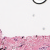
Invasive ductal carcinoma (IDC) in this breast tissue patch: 0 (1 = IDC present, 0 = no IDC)